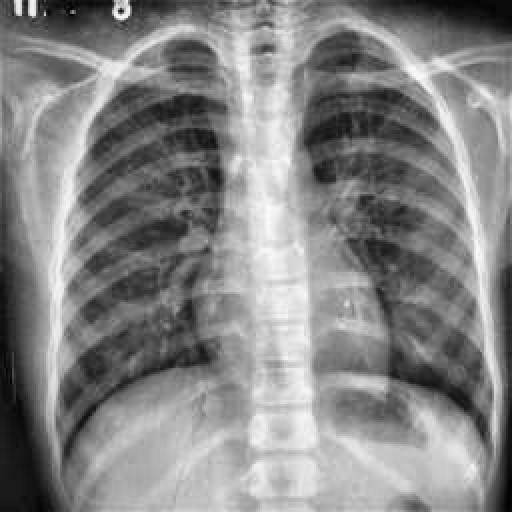
Finding: TUBERCULOSIS